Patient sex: M
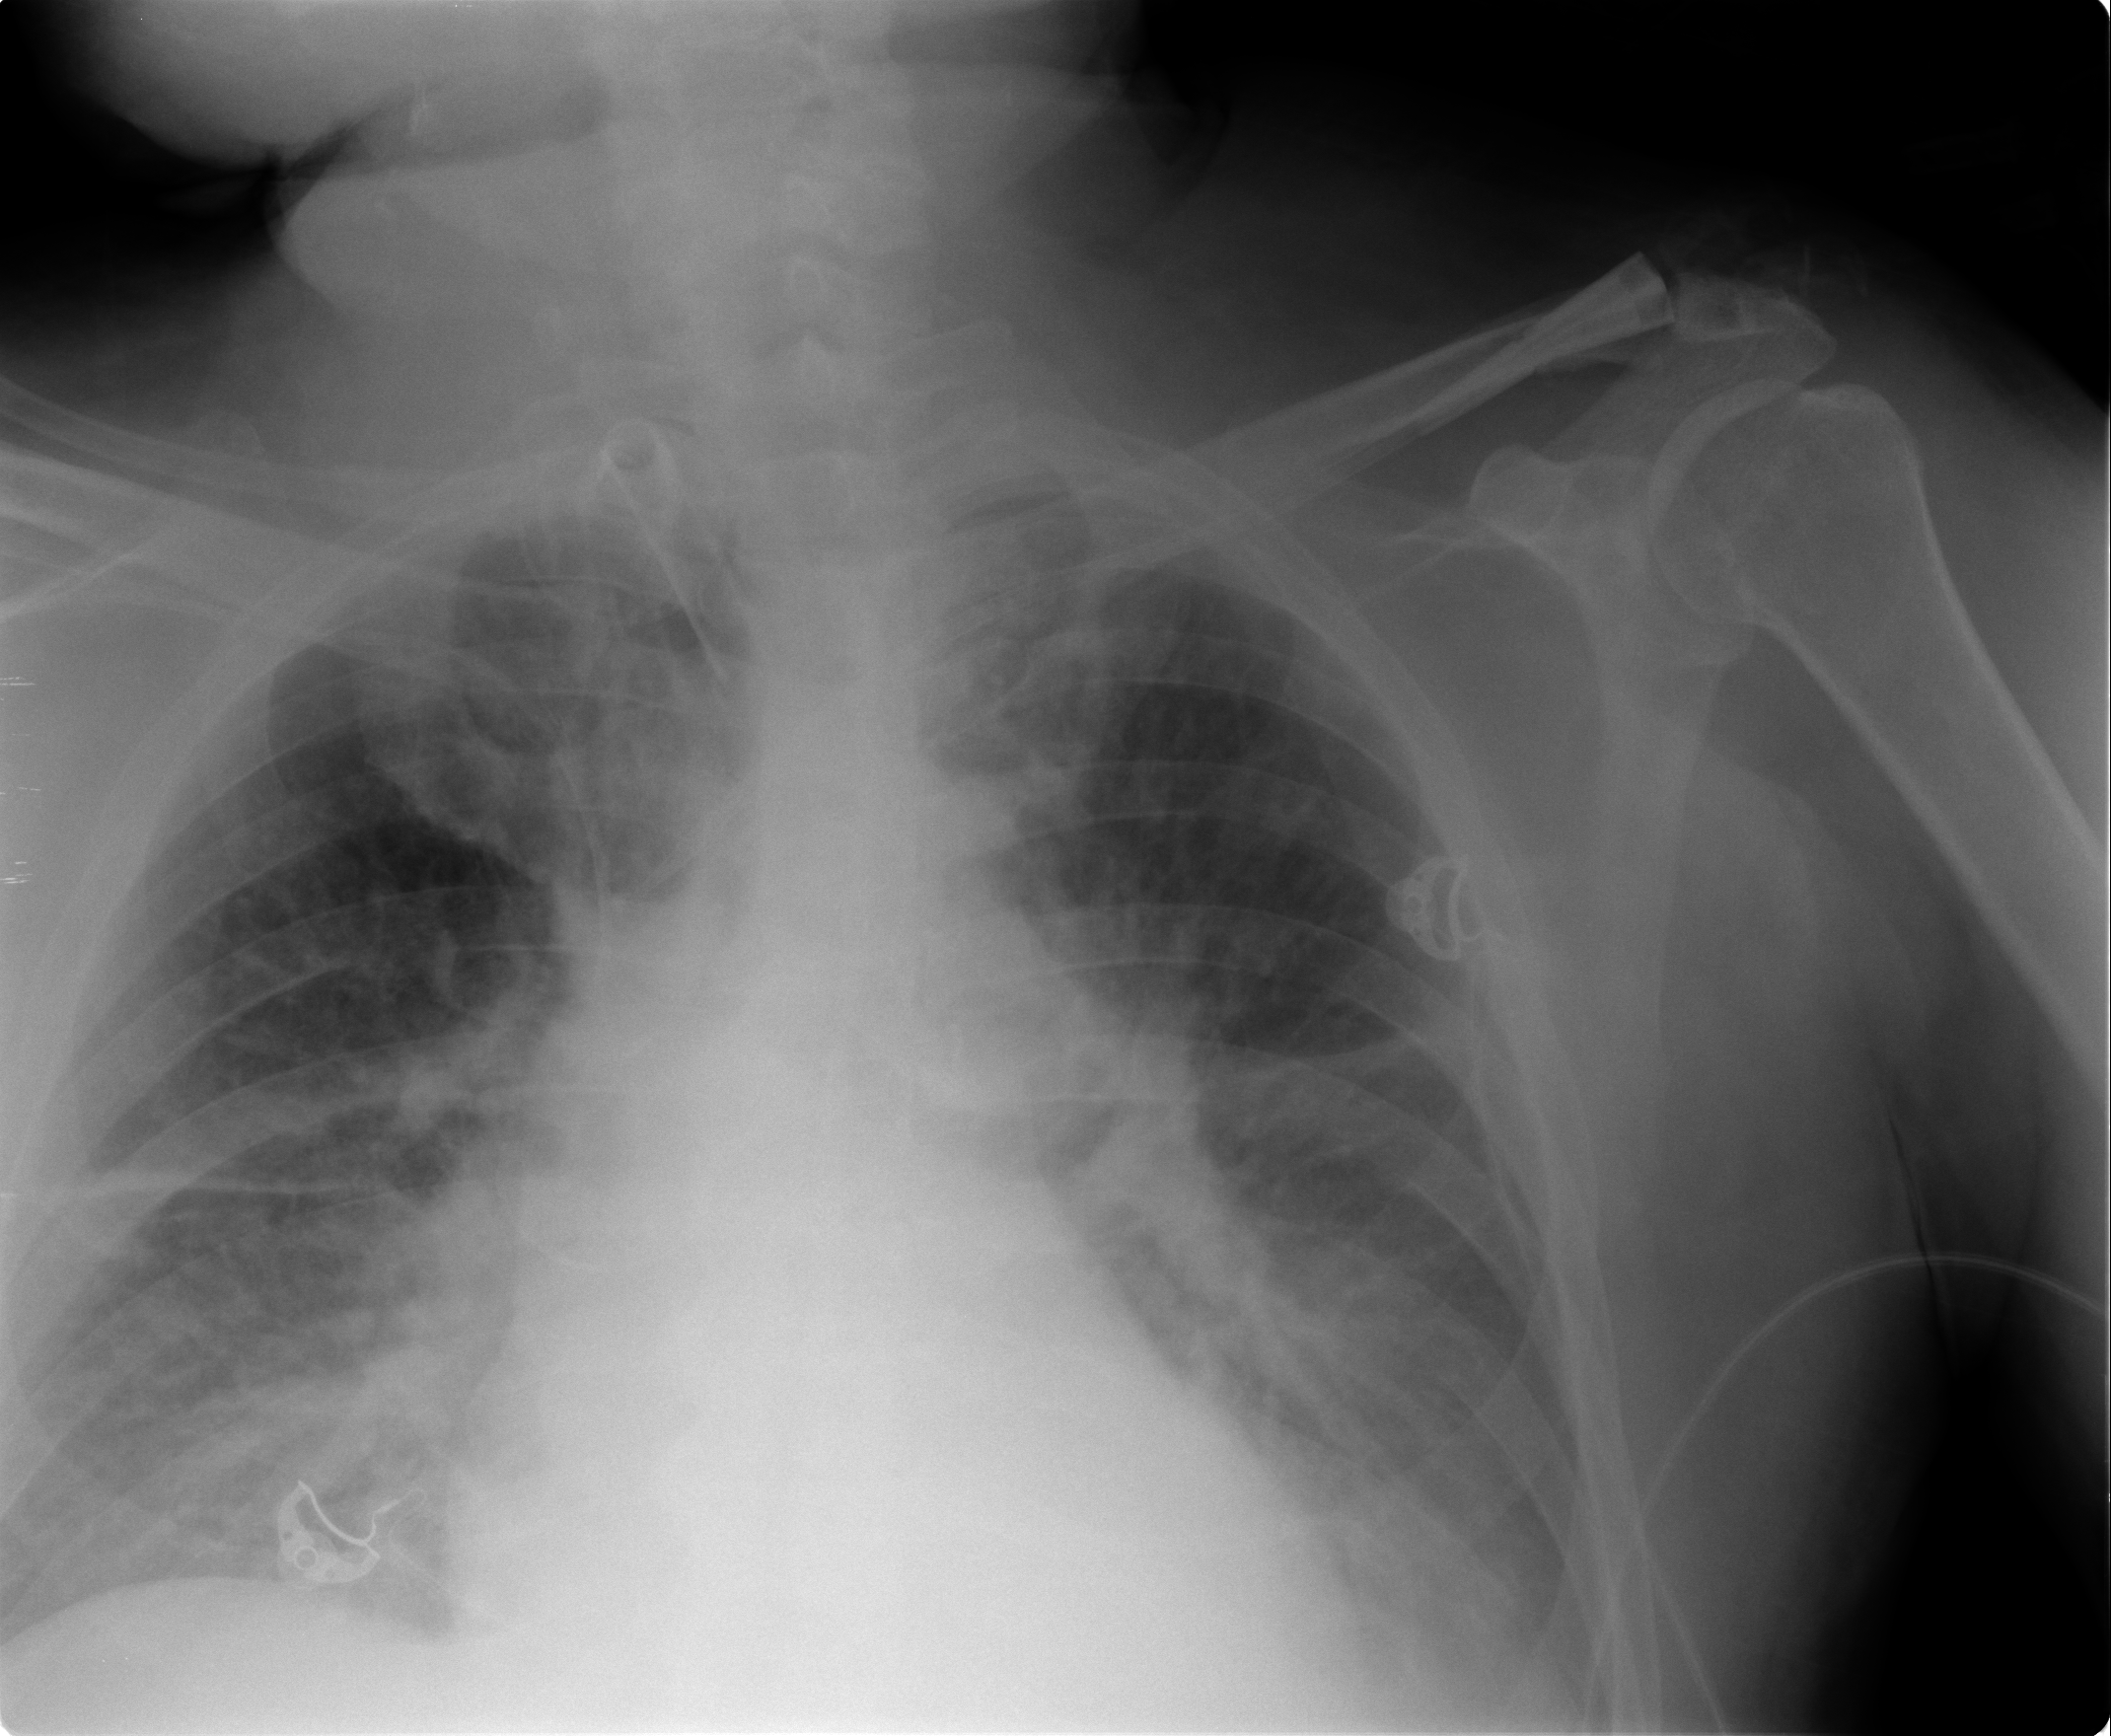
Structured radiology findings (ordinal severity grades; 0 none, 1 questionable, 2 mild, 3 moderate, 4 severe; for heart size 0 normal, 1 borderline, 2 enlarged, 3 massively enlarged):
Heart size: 2
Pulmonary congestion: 3
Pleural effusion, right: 3
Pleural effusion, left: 3
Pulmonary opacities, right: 3
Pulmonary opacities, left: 2
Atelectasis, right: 3
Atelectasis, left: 2